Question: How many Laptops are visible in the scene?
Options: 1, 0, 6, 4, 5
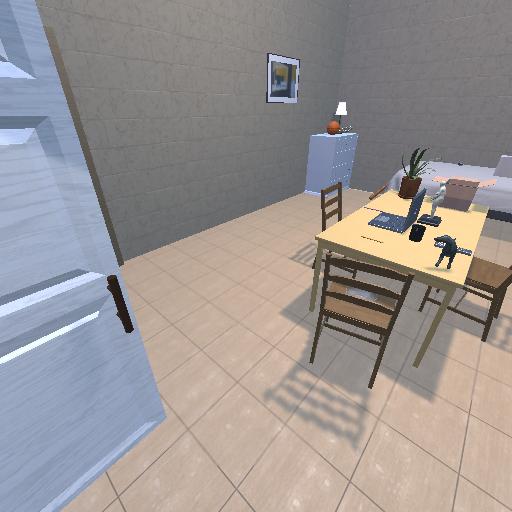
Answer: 1